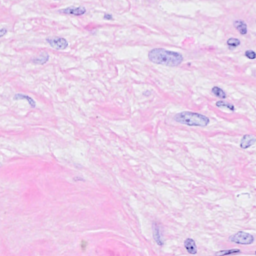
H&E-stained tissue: Breast